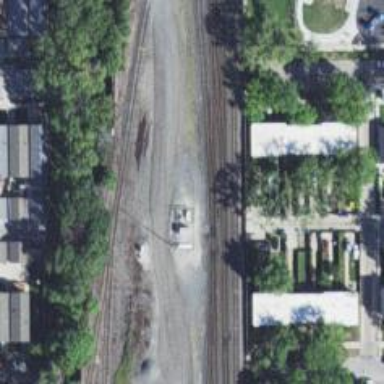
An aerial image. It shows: Junction on the railway.